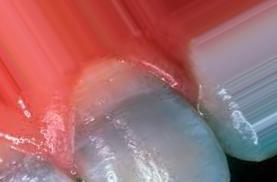
Condition: Tooth Discoloration